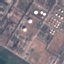
Land use / land cover: Industrial